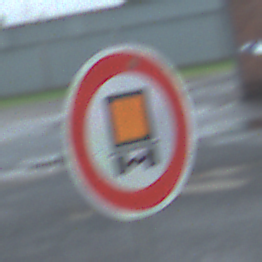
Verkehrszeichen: VerbotKennzeichnungspflichtigeKraftfahrzeugeGefaehrlicheGueter
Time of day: Midday
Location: Outdoor (Suburban)
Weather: Overcast
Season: NotSpecified
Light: Natural